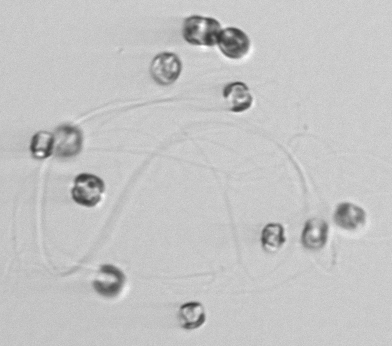
Label: Thalassiosira_sp_aff_mala